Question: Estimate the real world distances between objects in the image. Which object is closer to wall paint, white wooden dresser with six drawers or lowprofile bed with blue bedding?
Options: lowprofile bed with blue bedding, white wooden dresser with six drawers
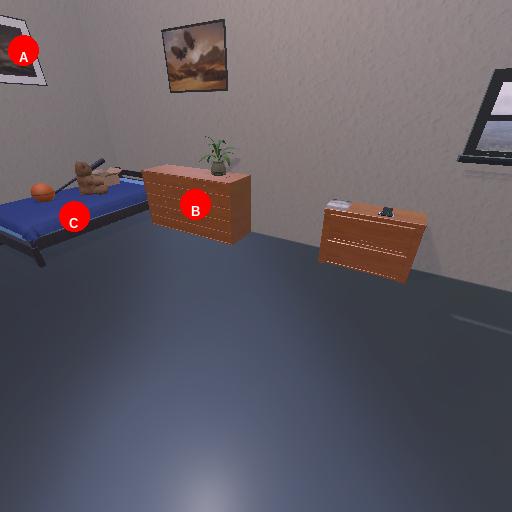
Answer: lowprofile bed with blue bedding